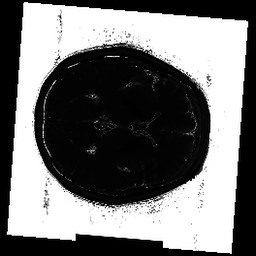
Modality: T2map
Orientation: axial
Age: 53
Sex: female
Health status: ill